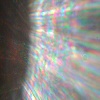
Label: sunburn